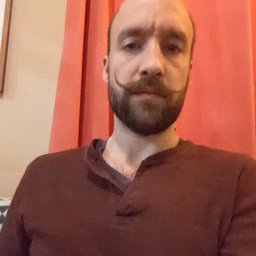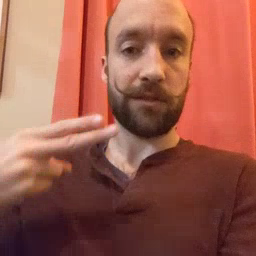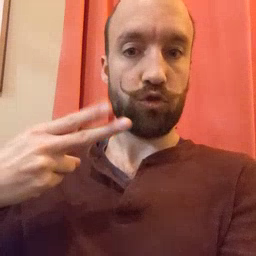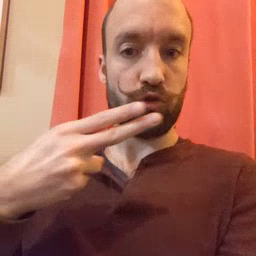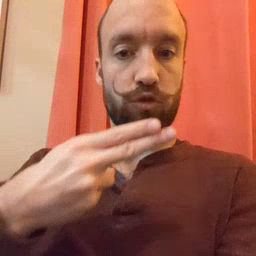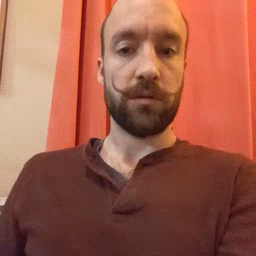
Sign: scissors